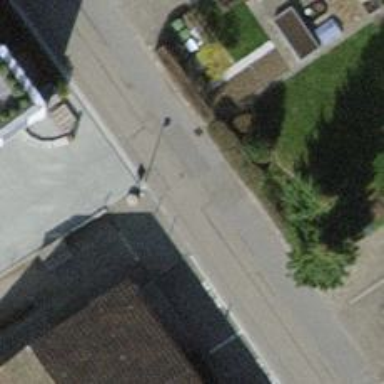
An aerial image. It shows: Residential road with asphalt surface and no sidewalks.